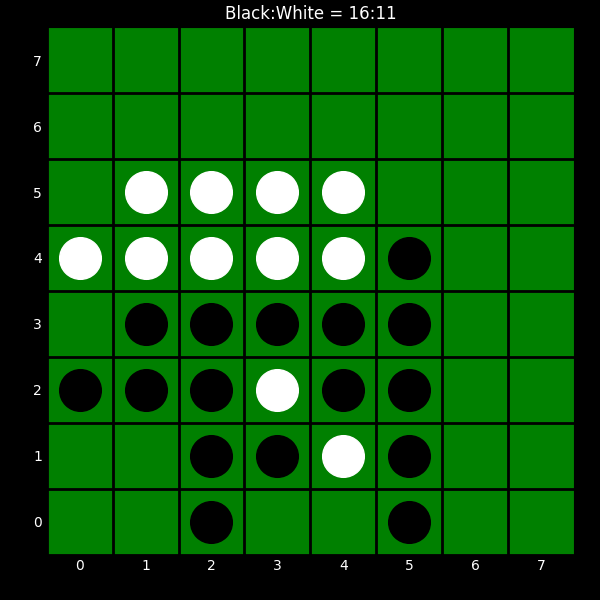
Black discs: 16
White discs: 11